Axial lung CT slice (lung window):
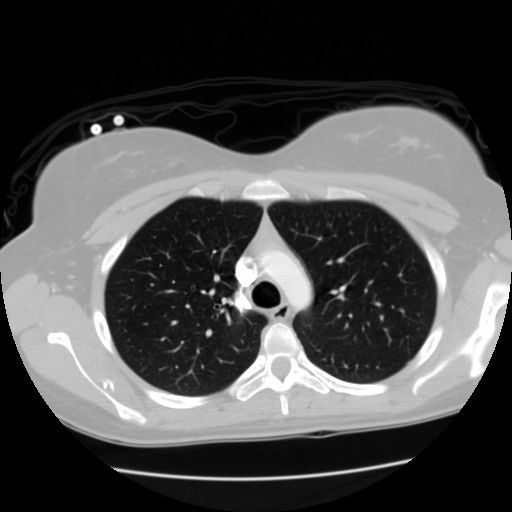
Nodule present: no